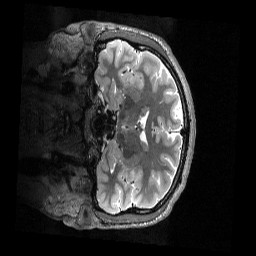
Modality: T2w
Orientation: coronal
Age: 25
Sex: male
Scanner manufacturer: siemens
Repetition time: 3.2 s